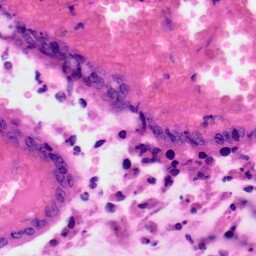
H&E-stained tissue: Colon